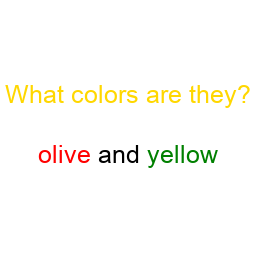
Color: red, green
Color name shown: olive, yellow
Background color: white
Question text color: gold